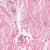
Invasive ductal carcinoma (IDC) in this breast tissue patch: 0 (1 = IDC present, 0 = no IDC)